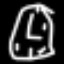
Label: clock